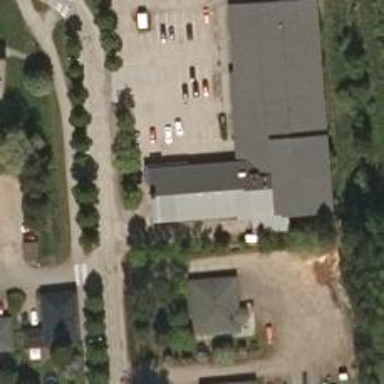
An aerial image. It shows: Convenience shop.